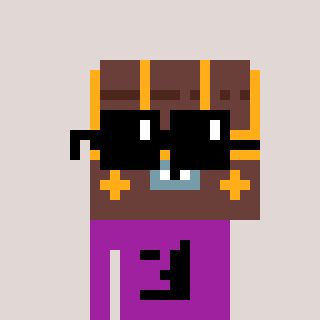
a pixel art character with square black sunglasses, a treasure chest-shaped head and a magenta-colored body on a warm background